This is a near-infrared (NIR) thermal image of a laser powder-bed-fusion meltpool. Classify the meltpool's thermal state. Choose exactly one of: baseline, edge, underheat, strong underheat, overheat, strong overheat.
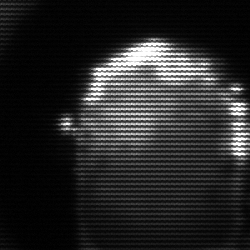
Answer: baseline